Interaction volume radius: 5 \u00c5
Interaction volume height: 25 \u00c5
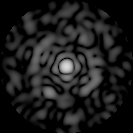
Disorder parameter: 0.8189